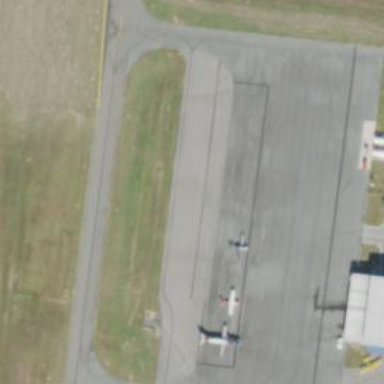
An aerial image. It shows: Apron at the airport.